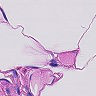
Metastatic tissue present: no